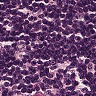
Metastatic tissue present: no